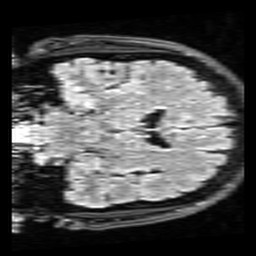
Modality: FLAIR
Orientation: coronal
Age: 58
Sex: male
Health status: healthy
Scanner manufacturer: siemens
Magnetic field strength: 3 T
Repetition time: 9 s
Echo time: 0.088 s